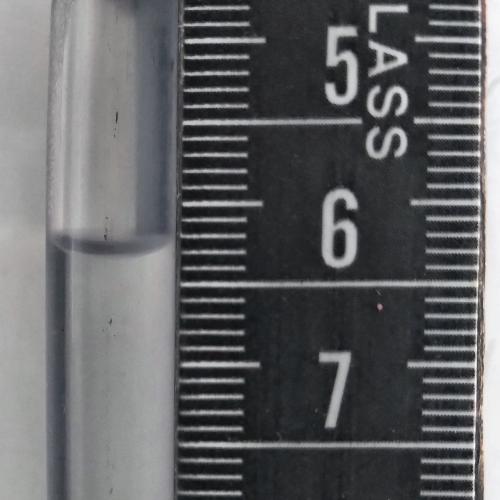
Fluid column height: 6.3 cm